Question: I decided to try and create an analog 12 hour clock with some basic CSS properties. I start off by creating a square div of 500px. I then set the border-radius to 250px and get a nice looking circle. After this, I add in the twelve tick marks, position them absolute-ly, and get their corresponding positions.
The angle for each tick mark is based on this (apologies for spelling out the simple math):
- - -
The position for each tick mark can be calculated using some basic trigonometry. I know th (0deg, 30deg, 60deg, etc.) and radius (250), and by using 'cos' and 'sin', I can figure out the associated top, bottom, left, and right values. To get the left or right value (x), I can simply use: 'r * sin th'. To get the top or bottom value (y), I can use: 'r - (r * cos th)'. Hopefully the image below (excuse the MS Paint lack of skill) can help clear up what I'm trying to do.

Once I have these equations, it becomes much easier to get the respective x and y values:
'''
th (angle) | 250 * sin th [x] | 250 - (250 * cos th) [y]
--------------------------------------------------------------
30deg (1:00) | right: 125px | top: 33.5px
60deg (2:00) | right: 33.5px | top: 125px
90deg (3:00) | right: 0px | top: 250px
120deg (4:00) | right: 33.5px | bottom: 125px
150deg (5:00) | right: 125px | bottom: 33.5px
180deg (6:00) | right: 250px | bottom: 0px
210deg (7:00) | left: 125px | bottom: 33.5px
240deg (8:00) | left: 33.5px | bottom: 125px
270deg (9:00) | left: 0px | bottom: 250px
300deg (10:00) | left: 33.5px | top: 125px
330deg (11:00) | left: 125px | top: 33.5px
360deg (12:00) | left: 250px | top: 0px
'''
Now that I've dragged the question on for far too long... my question is, why would my tick marks for 2, 3, 4, 8, 9, and 10 all be a bit off? Based on my calculations (I've always wanted to say that), I shouldn't be having these issues. Sure, I did some rounding and left off some sig figs, but they are not that significant to make the positioning look wonky. Here is my code:
'''
<body>
<div id="clock">
<div id="one" class="oneEleven tick"></div>
<div id="two" class="twoTen tick"></div>
<div id="three" class="threeNine tick"></div>
<div id="four" class="fourEight tick"></div>
<div id="five" class="fiveSeven tick"></div>
<div id="six" class="sixTwelve tick"></div>
<div id="seven" class="fiveSeven tick"></div>
<div id="eight" class="fourEight tick"></div>
<div id="nine" class="threeNine tick"></div>
<div id="ten" class="twoTen tick"></div>
<div id="eleven" class="oneEleven tick"></div>
<div id="twelve" class="sixTwelve tick"></div>
</div>
</body>
'''
'''
#clock {
height: 500px;
width: 500px;
border-radius: 50%;
border: 1px solid black;
position: relative;
}
.tick {
background-color: black;
height: 20px;
width: 5px;
position: absolute;
}
.oneEleven {
/* ~6.7% */
top: 33.5px;
}
.twoTen {
/* 25% */
top: 125px;
}
.threeNine {
/* 50% */
top: 250px;
}
.fourEight {
/* 25% */
bottom: 125px;
}
.fiveSeven {
/* ~6.7% */
bottom: 33.5px;
}
#one {
right: 125px;
transform: rotate(30deg);
}
#two {
/* ~93.3% */
right: 33.5px;
transform: rotate(60deg);
}
#three {
right: 0px;
transform: rotate(90deg);
}
#four {
right: 33.5px;
transform: rotate(120deg);
}
#five {
right: 125px;
transform: rotate(150deg);
}
#six {
left: 250px;
bottom: 0px;
}
#seven {
left: 125px;
transform: rotate(-150deg);
}
#eight {
left: 33.5px;
transform: rotate(-120deg);
}
#nine {
left: 0px;
transform: rotate(-90deg);
}
#ten {
left: 33.5px;
transform: rotate(-60deg);
}
#eleven {
left: 125px;
transform: rotate(-30deg);
}
#twelve {
left: 250px;
top: 0px;
}
'''
The <URL>, but I feel like that would be too difficult to work with and would be doing more processing than I need to perform...
Any help would be appreciated!
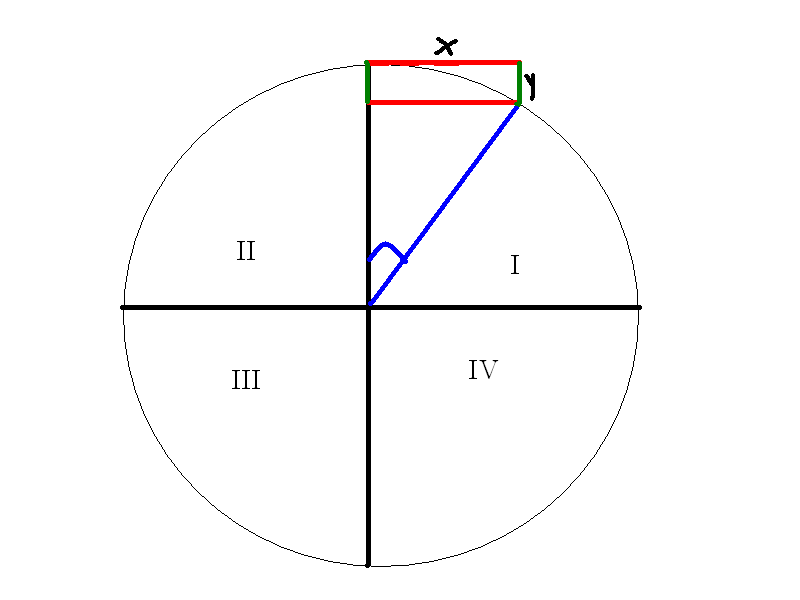
Answer: It looks like you've positioned each tick to get one corner in the right position on the circle. But then the tick gets rotated about the origin, which pushes part of it outside the circle. You should be able to fix it by setting transform-origin appropriately for each tick. You need to rotate about the same corner you've positioned. So if you positioned with top and right, set the transform-origin to "top right". For example:
'''
#two {
/* ~93.3% */
right: 33.5px;
transform: rotate(60deg);
transform-origin: top right;
}
'''